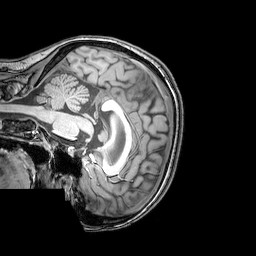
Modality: T1w
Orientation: sagittal
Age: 24
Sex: female
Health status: healthy
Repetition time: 0.081 s
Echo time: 0.037 s